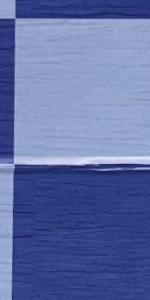
Label: Empty